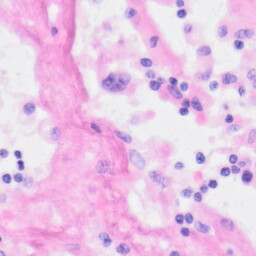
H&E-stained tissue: Kidney